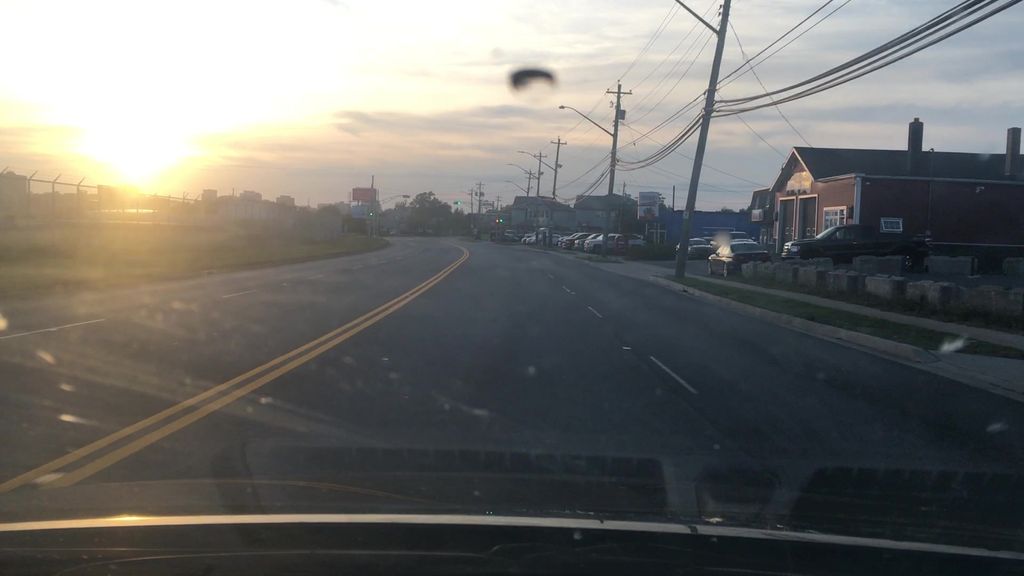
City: halifax